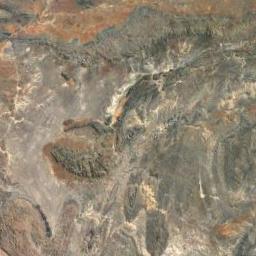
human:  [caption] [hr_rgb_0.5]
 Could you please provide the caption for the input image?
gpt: The mountain has a rugged surface and its rocks are dark gray .

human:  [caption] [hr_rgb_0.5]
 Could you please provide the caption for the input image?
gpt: The mountain is consist of the bare land .

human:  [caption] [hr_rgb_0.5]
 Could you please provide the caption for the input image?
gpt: The mountains are winding and undulating .

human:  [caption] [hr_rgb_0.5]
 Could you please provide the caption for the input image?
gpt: The vegetation coverage of the mountains is low .

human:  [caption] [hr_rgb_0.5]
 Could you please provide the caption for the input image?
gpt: There are some rocks on the mountain .